九年级 · 解析几何
(8 分) 如图, 矩形 $A B C D$ 中, $A B=3, B C=4$, 点 $E$ 在 $A D$ 上, $B E$ 与 $A C$ 交于点 $F$.

（1）若 $A C \perp B E$, 求 $A E$ 的长 ;

（2）设 $\triangle D E F$ 和 $\triangle D C F$ 的面积分别为 $S_{1}$ 和 $S_{2}$, 当 $A E=m$ 时, 求 $\mathrm{S}_{1}: \mathrm{S}_{2}$;

（3）当 $A E$ 的长是多少时， $\triangle D C F$ 是等腰三角形?

备用图1

备用图2

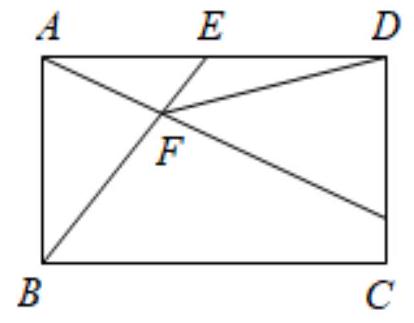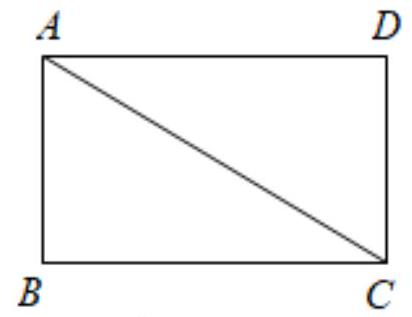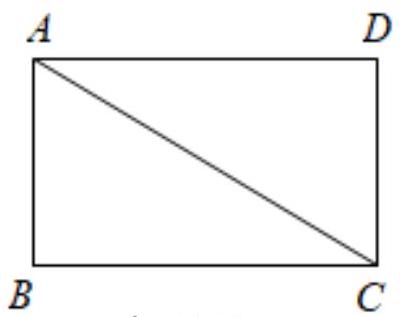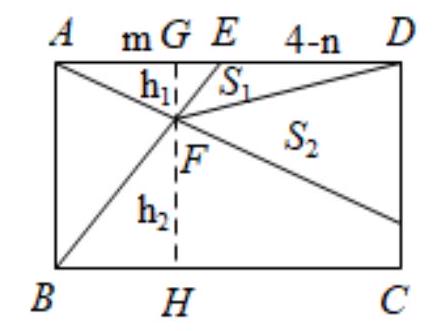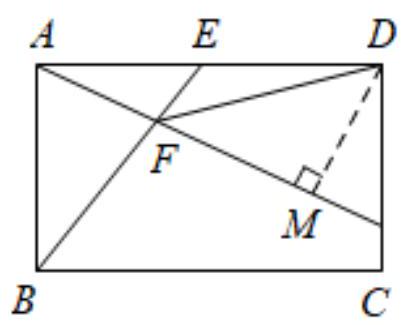
答案:  (1) $\because$ 四边形 $\mathrm{ABCD}$ 是矩形;

$\therefore \triangle \mathrm{ABE}$ 是直角三角形;

又 $\because A C \perp B E$,

$\therefore \angle \mathrm{AFB}=90^{\circ}$,

$\therefore \angle \mathrm{ABE}+\angle \mathrm{AEB}=\angle \mathrm{ABE}+\angle \mathrm{BAC}=90^{\circ}$.

$\therefore \angle \mathrm{AEB}=\angle \mathrm{BAC}$

$\therefore \triangle A B C \sim \triangle E A B$,

$\therefore \frac{A B}{E A}=\frac{B C}{A B}$;

$\therefore \frac{3}{E A}=\frac{4}{3}, E A=\frac{9}{4}$.

(2)

过 $\mathrm{F}$ 作 BC,AD 的垂线, 长度分别为 $\mathrm{h} 1$ 和 $\mathrm{h} 2$,

$\because \triangle \mathrm{AEF} \sim \triangle \mathrm{CBF}$,

$\therefore \frac{h 1}{h 2}=\frac{m}{4}$,

$\because h 1+h 2=3$,

$\therefore h 1=\frac{12}{m+4}, h 2=\frac{3 m}{m+4}$.

又 $\because \triangle \mathrm{AGF} \sim \triangle \mathrm{CBA}$,

$\therefore \frac{A G}{B C}=\frac{h 1}{A B}$

$\therefore A G=\frac{16}{m+4}$.

$\therefore D G=4-\frac{16}{m+4}$,

$\therefore \mathrm{S}_{1}: \mathrm{S}_{2}=\frac{4-m}{m+4} \times 12 \times \frac{1}{2}:\left(9-\frac{16}{m+4}\right) \times 3 \times \frac{1}{2}=\frac{6(4-m)}{m+4}: \frac{6 m}{m+4}$,
$\therefore \mathrm{S}_{1}: \mathrm{S}_{2}=\mathrm{m}(4-\mathrm{m}): 16$

(3) 本题分三种情况: (1) 当 $\mathrm{CD}=\mathrm{CF}=3$ 时, $\mathrm{AF}=2$, 由 (1) 得 $\mathrm{AE}: \mathrm{BC}=\mathrm{AF}: \mathrm{FC}, \therefore \mathrm{AE}=\frac{8}{3}$;

(2) 当 $\mathrm{DF}=\mathrm{CF}$ 时, $\mathrm{F}$ 为 $\mathrm{AC}$ 的中点, 此时 $\mathrm{E} 、 \mathrm{D}$ 重合, $\therefore \mathrm{AE}=4$;

(3)当 $\mathrm{DF}=\mathrm{CD}=3$ 时, 作 $\mathrm{DM} \perp \mathrm{AC}$ 于 $\mathrm{G}$, 则 $\mathrm{CM}=\mathrm{FM}=\frac{9}{5}, \mathrm{AF}=\frac{7}{5}$,

由 (1) 得 $\mathrm{AE}: \mathrm{BC}=\mathrm{AF}: \mathrm{FC}, \therefore \mathrm{AE}=\frac{14}{9}$

综上, $\mathrm{AE}=\frac{8}{3} 、 4 、 \frac{14}{9}$

【点睛】本题主要考查了相似三角形的判定及性质定理, 添加合适的辅助线是解题的关键.